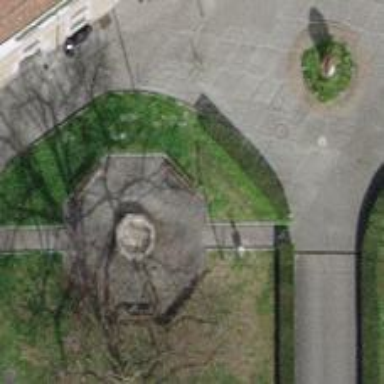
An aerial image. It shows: Fountain.